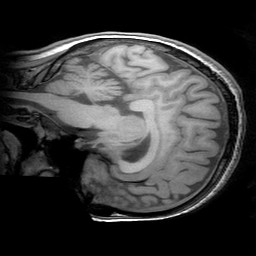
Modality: T1w
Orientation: sagittal
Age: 26
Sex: female
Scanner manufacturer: ge
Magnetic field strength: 3 T
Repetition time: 0.0073 s
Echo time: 0.003 s